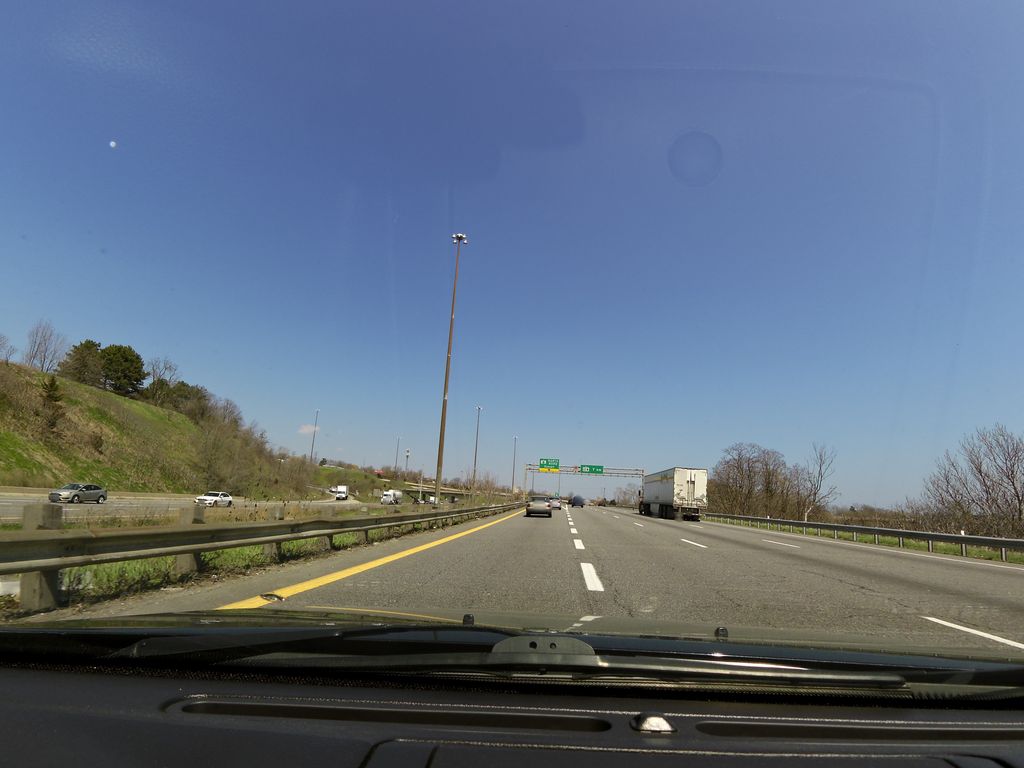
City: hamilton